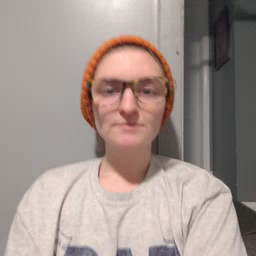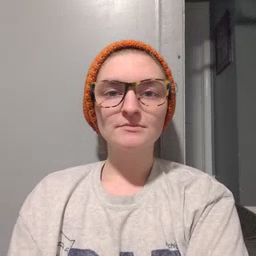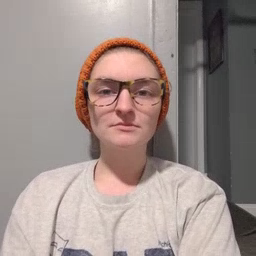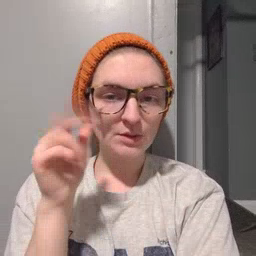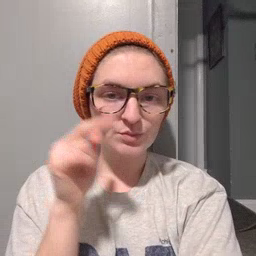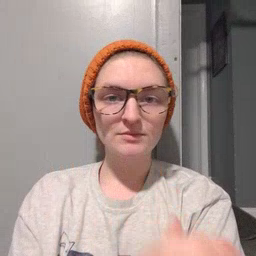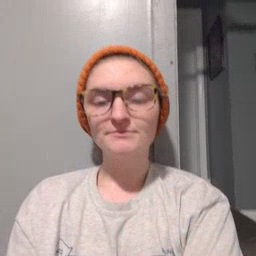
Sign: horse